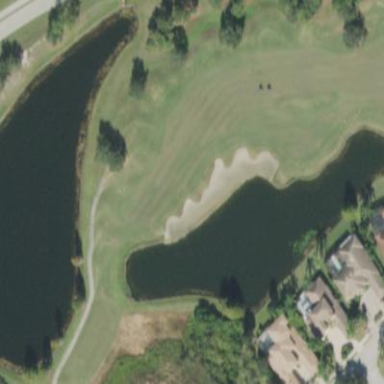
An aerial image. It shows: Sand bunker on golf course.